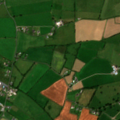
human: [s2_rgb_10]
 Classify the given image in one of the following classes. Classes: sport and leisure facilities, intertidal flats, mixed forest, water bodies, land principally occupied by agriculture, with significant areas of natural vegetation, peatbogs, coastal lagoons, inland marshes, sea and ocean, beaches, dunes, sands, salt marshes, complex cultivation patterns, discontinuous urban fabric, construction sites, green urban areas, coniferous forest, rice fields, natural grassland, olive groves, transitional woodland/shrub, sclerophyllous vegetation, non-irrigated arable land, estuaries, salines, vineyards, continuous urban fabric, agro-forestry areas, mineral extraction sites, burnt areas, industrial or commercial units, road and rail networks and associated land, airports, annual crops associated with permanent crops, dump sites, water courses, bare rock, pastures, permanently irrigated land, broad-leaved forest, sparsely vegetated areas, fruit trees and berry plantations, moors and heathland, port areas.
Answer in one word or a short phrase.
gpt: non-irrigated arable land, pastures, complex cultivation patterns